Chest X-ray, PA view. Patient: 26 years old, sex M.
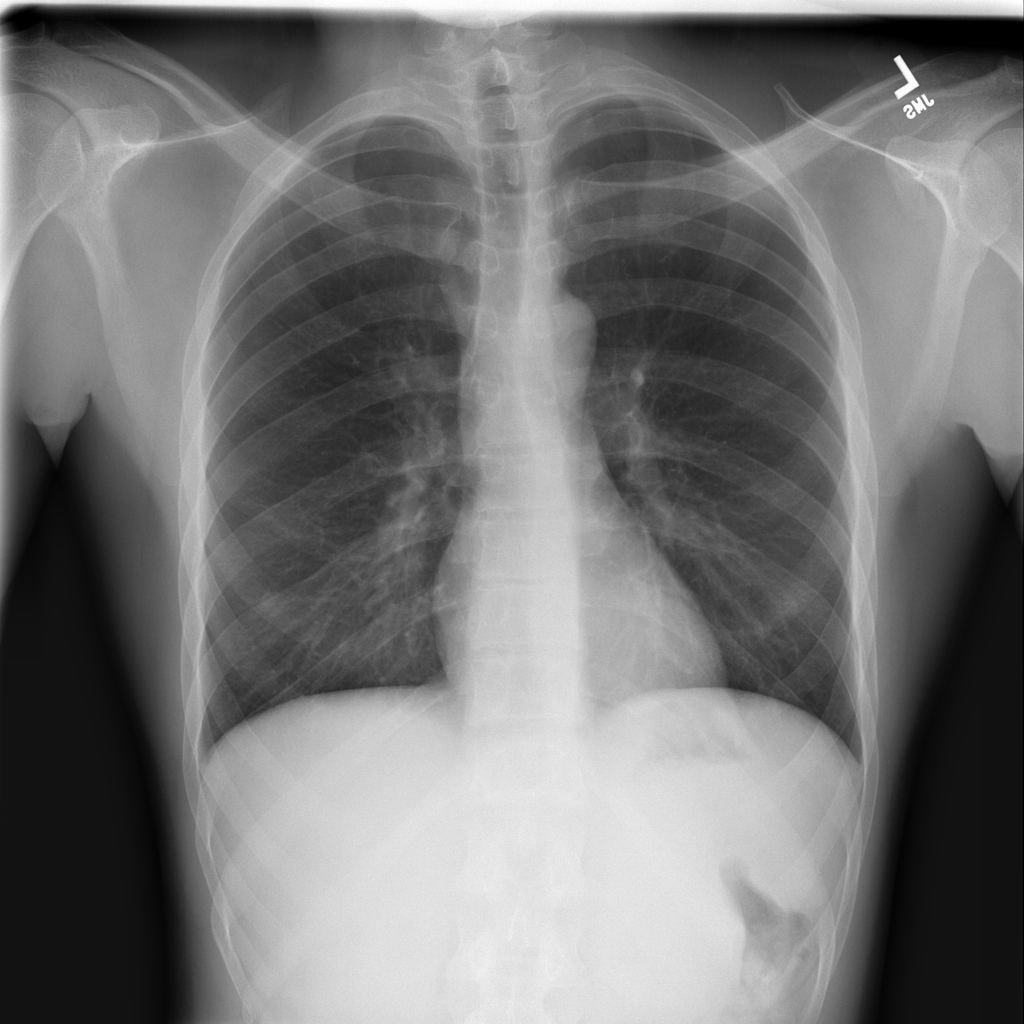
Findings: No Finding